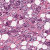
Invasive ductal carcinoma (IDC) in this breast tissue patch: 1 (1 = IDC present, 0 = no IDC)